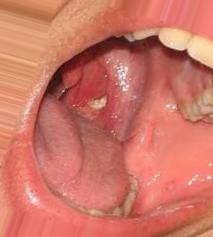
Condition: Mouth Ulcer